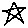
Label: star